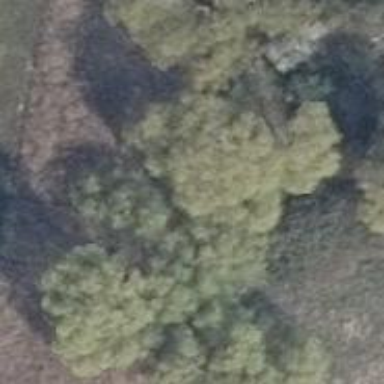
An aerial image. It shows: Row of broadleaved trees.